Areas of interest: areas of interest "Parking Lot"
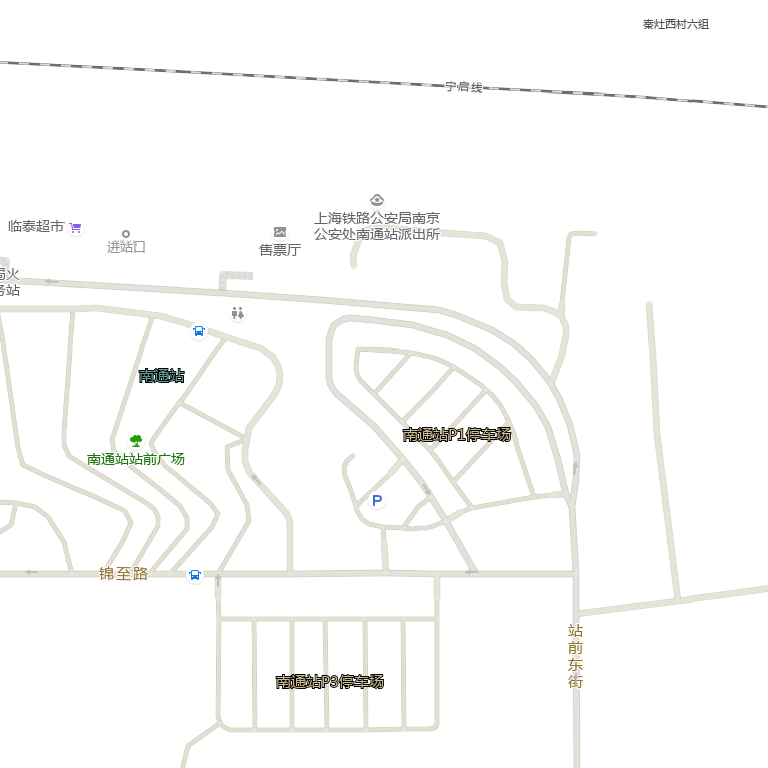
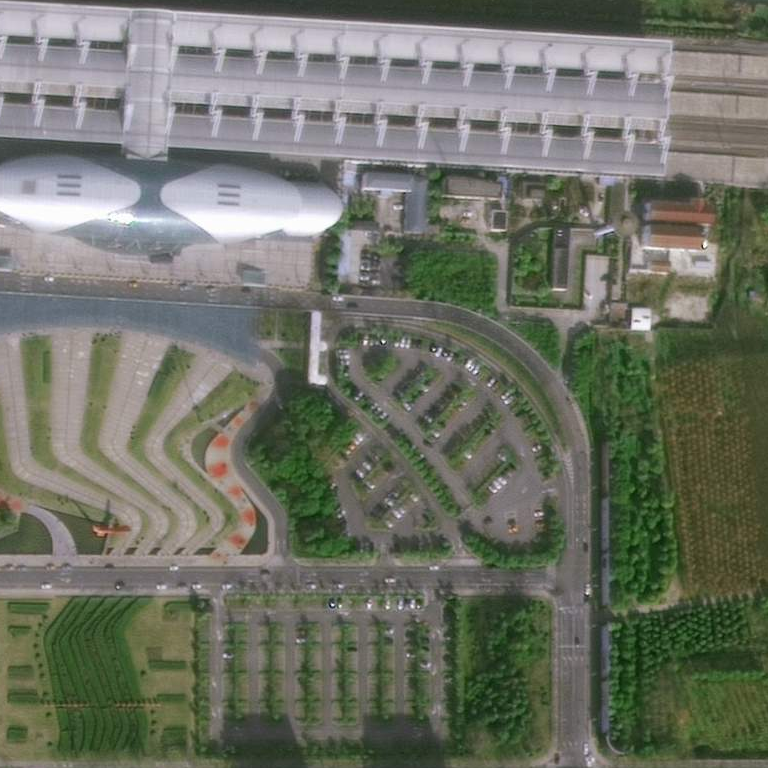